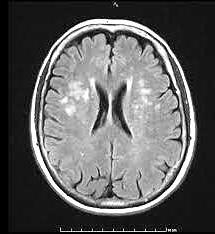
Label: notumor